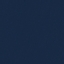
Land use / land cover: SeaLake